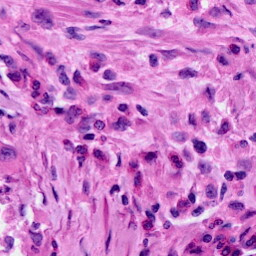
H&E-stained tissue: Cervix